Question: I created linearlayout with textviews which is ListView's row (because I need a table: <URL>. It's layout sample of listview's row:
'''
<?xml version="1.0" encoding="utf-8"?>
<LinearLayout
xmlns:android="http://schemas.android.com/apk/res/android"
android:paddingTop="4dip"
android:paddingBottom="6dip"
android:layout_width="match_parent"
android:layout_height="wrap_content"
android:orientation="horizontal">
<TextView android:id="@+id/first_name"
android:layout_width="100dip"
android:layout_height="wrap_content" />
<TextView android:id="@+id/last_name"
android:layout_width="100dip"
android:layout_height="wrap_content" />
<TextView android:id="@+id/experience"
android:layout_width="100dip"
android:layout_height="wrap_content" />
<TextView android:id="@+id/birthday"
android:layout_width="100dip"
android:layout_height="wrap_content">
</LinearLayout>
'''
Now I need to get every field's value of selected row. I'm try
'''
ListView list = (ListView) findViewById(R.id.workers_list);
list.setOnItemLongClickListener(new OnItemLongClickListener() {
@Override
public boolean onItemLongClick(AdapterView<?> parent, View view, int position, long id) {
alert(parent.getItemAtPosition(position).toString()); // alert is Toast
return true;
}
});
'''
but it returns all data in interesting(?) data format:

how to get not all data of row, but only some column's value?
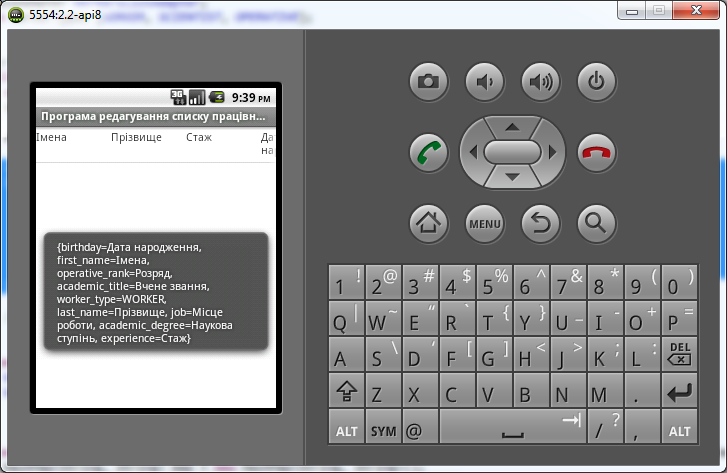
Answer: 'getItemAtPosition' returns the Map at the position. So You could do
'''
((Map)parent.getItemAtPosition(position)).get("birthday").toString()
'''